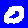
Digit: 0